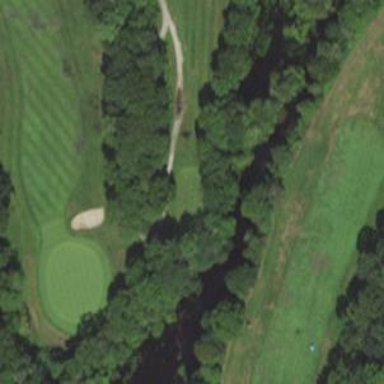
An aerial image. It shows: Path designed for golf carts.